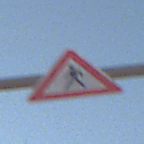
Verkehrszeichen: FussgaengerRechts
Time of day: MorningAfternoon
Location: Outdoor (Nature)
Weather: PartlyCloudy
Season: NotSpecified
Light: Natural